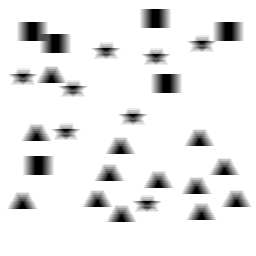
Squares: 6
Triangles: 13
Stars: 8
Total shapes: 27